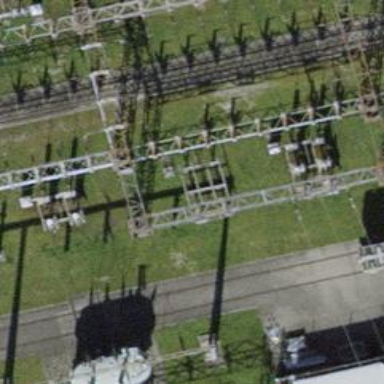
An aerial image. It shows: Power line in the image.